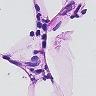
Metastatic tissue present: no